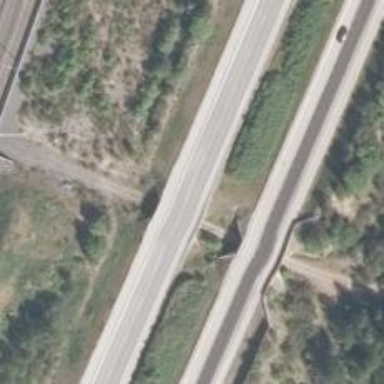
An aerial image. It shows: Asphalt motorway.